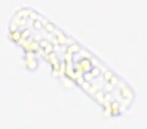
Label: Cerataulina_Guinardia_Dactyliosen